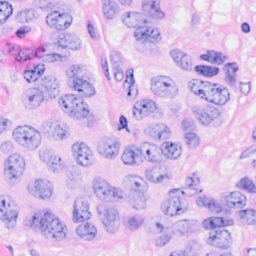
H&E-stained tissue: Breast